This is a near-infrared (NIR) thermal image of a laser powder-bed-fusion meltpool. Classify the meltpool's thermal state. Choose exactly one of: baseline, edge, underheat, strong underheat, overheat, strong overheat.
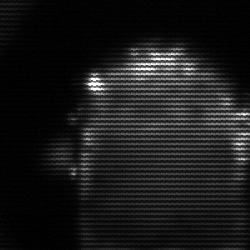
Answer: baseline